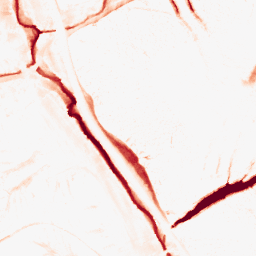
Category: morphological
Decomposition family: tophat
Decomposition parameters: size: 10
mode: black
Upsampling method: quartic
Upsampling parameters: scale: 8
Upsampling scale: 8